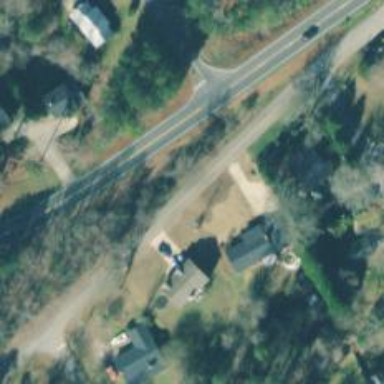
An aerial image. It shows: Unclassified road.